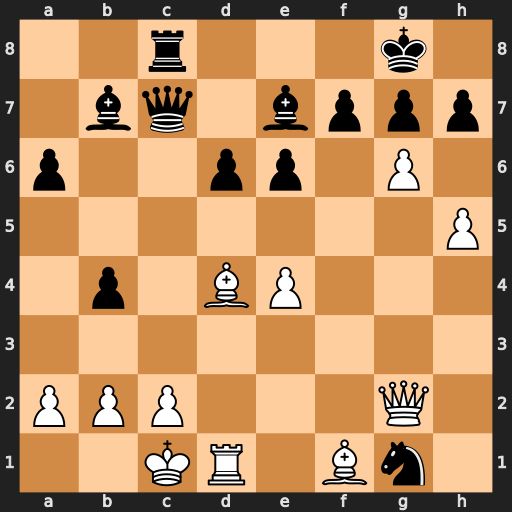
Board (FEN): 2r3k1/1bq1bppp/p2pp1P1/7P/1p1BP3/8/PPP3Q1/2KR1Bn1
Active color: w
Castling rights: -
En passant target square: -
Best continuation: gxh7+ Kxh7 Qxg7#